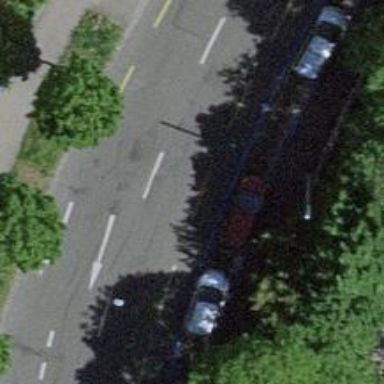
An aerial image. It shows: Secondary road with asphalt surface. There are separate sidewalks on both sides.